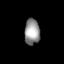
Tissue: lung
Cell type: Epithelial cells
Senescence score: 0.2373
Nuclear area (px): 388
Mean DAPI intensity: 148.01